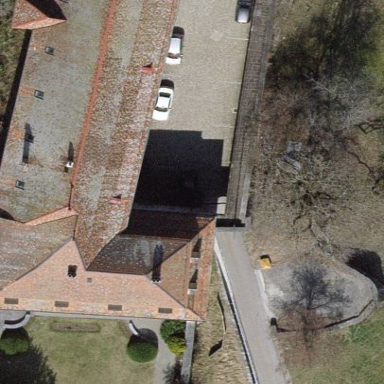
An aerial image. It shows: Stately castle that is historic building.